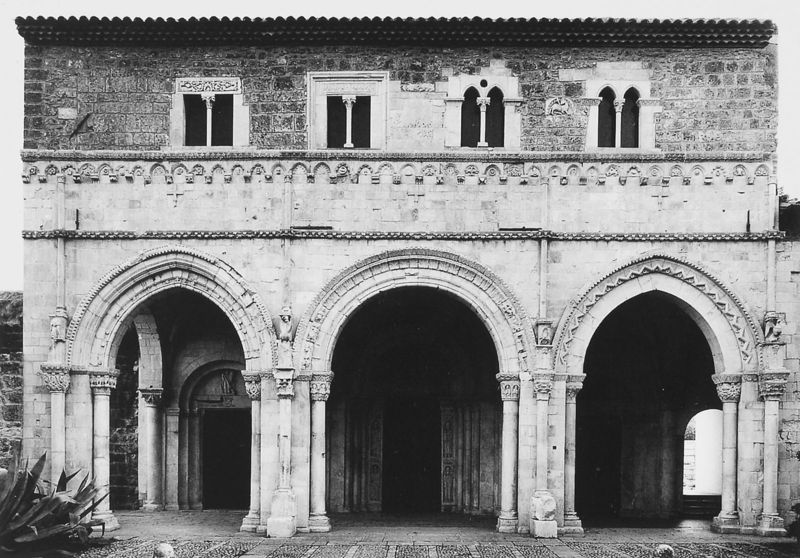
Titel: S. Clemente a Casauria
Standort: Casauria, S. Clemente (EU - I - Abruzzen)
Schlagwörter: weiß, fenster, pfeiler, schwarz, säule, säulen, tür, dach, gebäude, haus, ornament, stein, tot, kirche, pflanze, spanien, kieselsteine, bogen, italien, pflaster, mauer, ziegel, spitz, durchgang, palme, tor, foto, fotografie, vier, eingang, gang, loggia, kiesel, portal, tore, gesims, aloe, platten, romanisch, vorhalle, 3, 4